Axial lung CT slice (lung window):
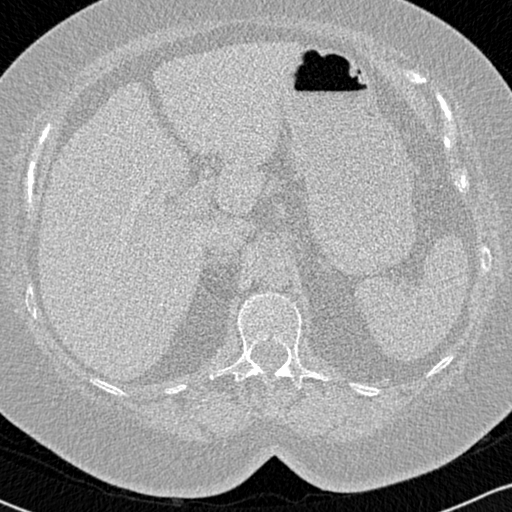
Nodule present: no